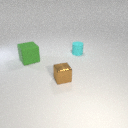
small brown metal cube to the left of small cyan rubber cylinder